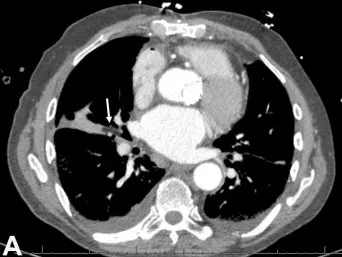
CT scan of the chest with IV contrast (A) Axial image shows a proximal right middle lobe bronchus hypodense lesion (arrow).
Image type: radiology (ct)